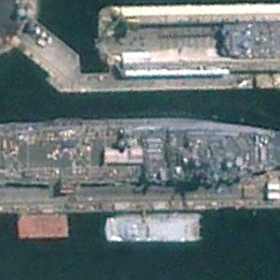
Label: combat